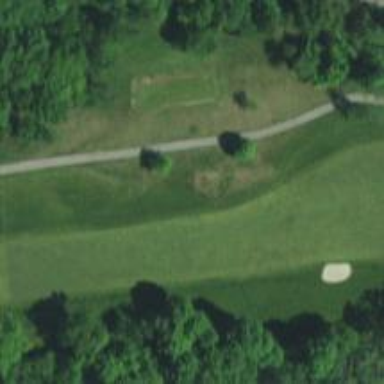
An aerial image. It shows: Grassy area designated as golf fairway.